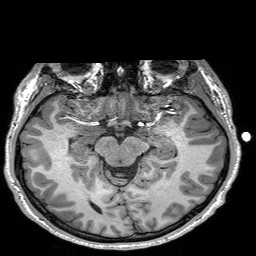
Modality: T1w
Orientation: coronal
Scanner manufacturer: siemens
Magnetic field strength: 3 T
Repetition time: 2.3 s
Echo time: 0.00298 s